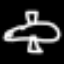
Label: airplane